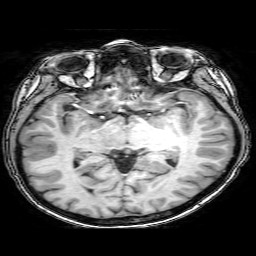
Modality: T1w
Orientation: coronal
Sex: female
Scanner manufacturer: philips
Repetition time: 0.008178 s
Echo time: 0.00374 s